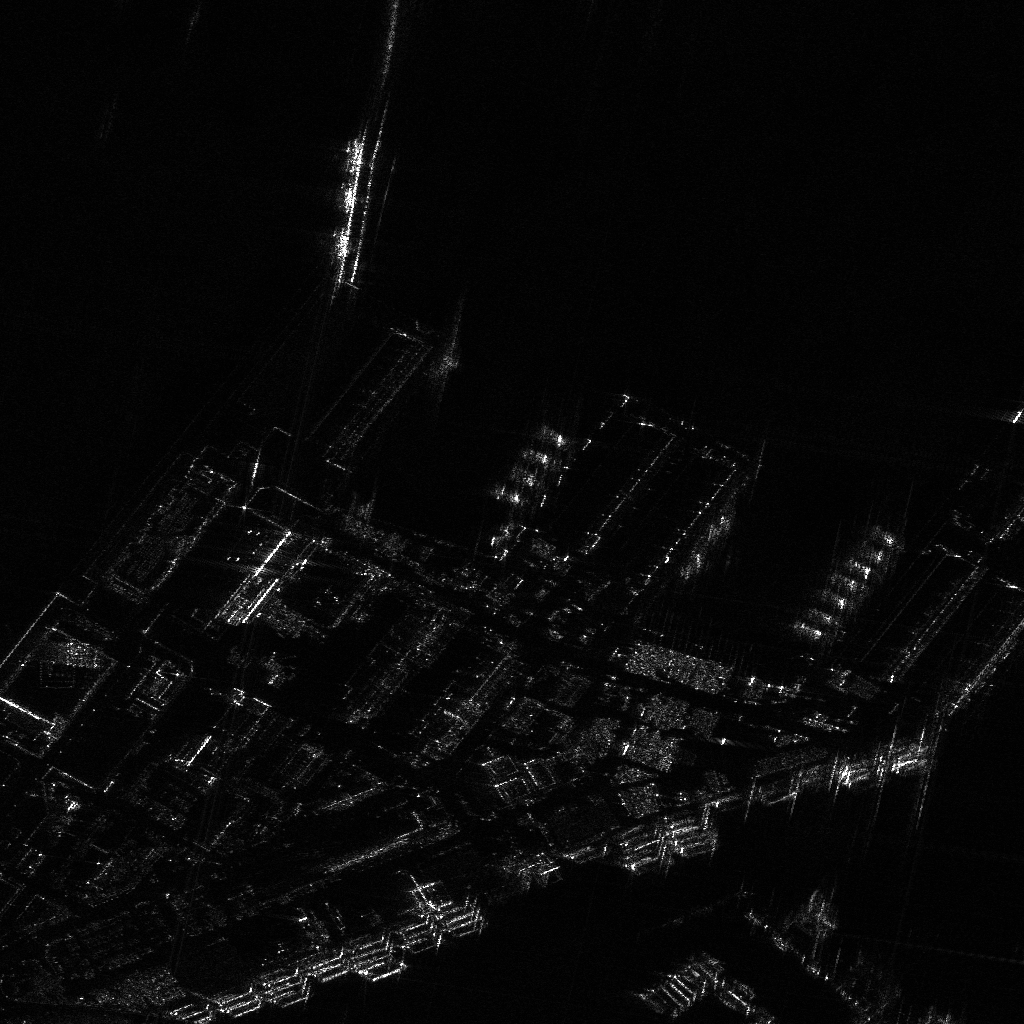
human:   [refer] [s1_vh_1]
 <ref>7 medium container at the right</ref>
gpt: <box>[[84, 51, 88, 52, 30], [83, 53, 87, 54, 30], [82, 54, 86, 56, 30], [80, 56, 84, 57, 30], [79, 57, 83, 58, 30], [78, 59, 82, 60, 30], [76, 60, 80, 62, 30]]</box>

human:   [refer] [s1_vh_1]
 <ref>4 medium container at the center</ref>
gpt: <box>[[49, 45, 53, 47, 30], [50, 44, 54, 45, 30], [51, 42, 56, 43, 30], [47, 47, 51, 48, 30]]</box>

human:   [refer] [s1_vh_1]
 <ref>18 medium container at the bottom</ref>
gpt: <box>[[61, 97, 66, 98, 46], [63, 96, 66, 98, 48], [63, 96, 67, 97, 48], [65, 95, 69, 96, 48], [64, 95, 68, 96, 48], [67, 80, 68, 84, 77], [65, 77, 67, 82, 77], [62, 82, 63, 86, 77], [61, 80, 62, 84, 77], [52, 83, 53, 87, 77], [56, 81, 58, 85, 77], [66, 79, 67, 83, 77], [66, 94, 70, 95, 48], [67, 93, 71, 94, 46], [45, 88, 46, 92, 72], [37, 93, 38, 97, 72], [41, 90, 42, 94, 72], [32, 93, 33, 97, 72]]</box>

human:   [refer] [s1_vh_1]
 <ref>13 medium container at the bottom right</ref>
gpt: <box>[[69, 97, 73, 98, 38], [75, 75, 76, 79, 77], [87, 72, 89, 76, 77], [82, 72, 83, 76, 78], [82, 73, 84, 77, 77], [87, 70, 89, 75, 78], [69, 76, 71, 80, 77], [75, 74, 76, 78, 77], [70, 95, 73, 96, 38], [71, 89, 74, 90, 41], [77, 94, 80, 95, 41], [74, 91, 78, 93, 40], [81, 96, 84, 97, 41]]</box>

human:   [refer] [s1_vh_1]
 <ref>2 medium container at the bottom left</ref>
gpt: <box>[[27, 95, 29, 99, 72], [23, 96, 24, 100, 72]]</box>